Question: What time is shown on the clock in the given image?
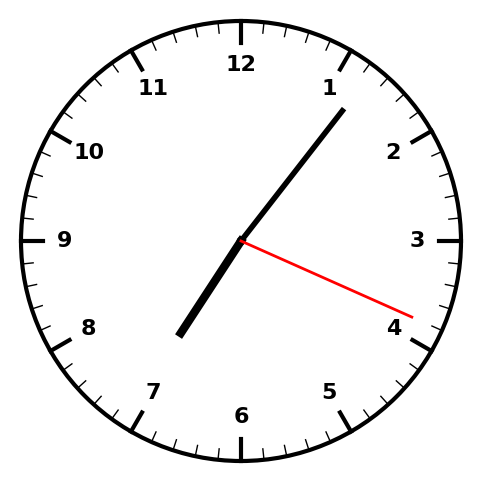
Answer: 07:06:19